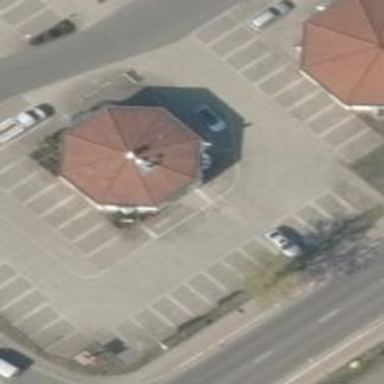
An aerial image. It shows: Restaurant.